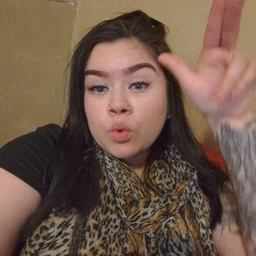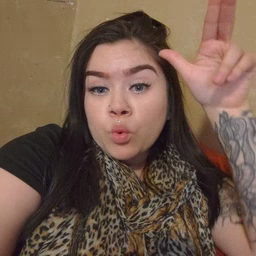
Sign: horse